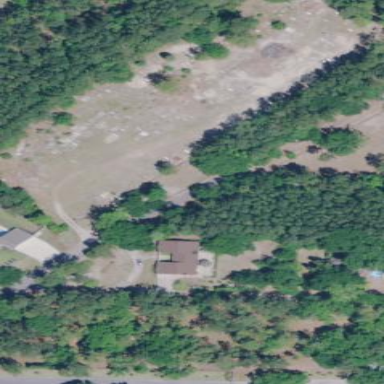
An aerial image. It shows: Cemetery with historic church. It is also referred to as grave yard.